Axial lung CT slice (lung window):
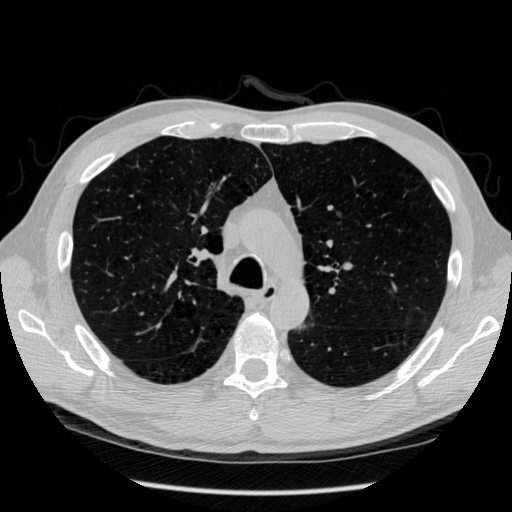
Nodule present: no